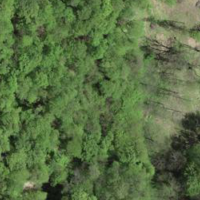
EUNIS habitat code: 41
Species observed at this site:
Melittis melissophyllum